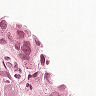
Metastatic tissue present: yes